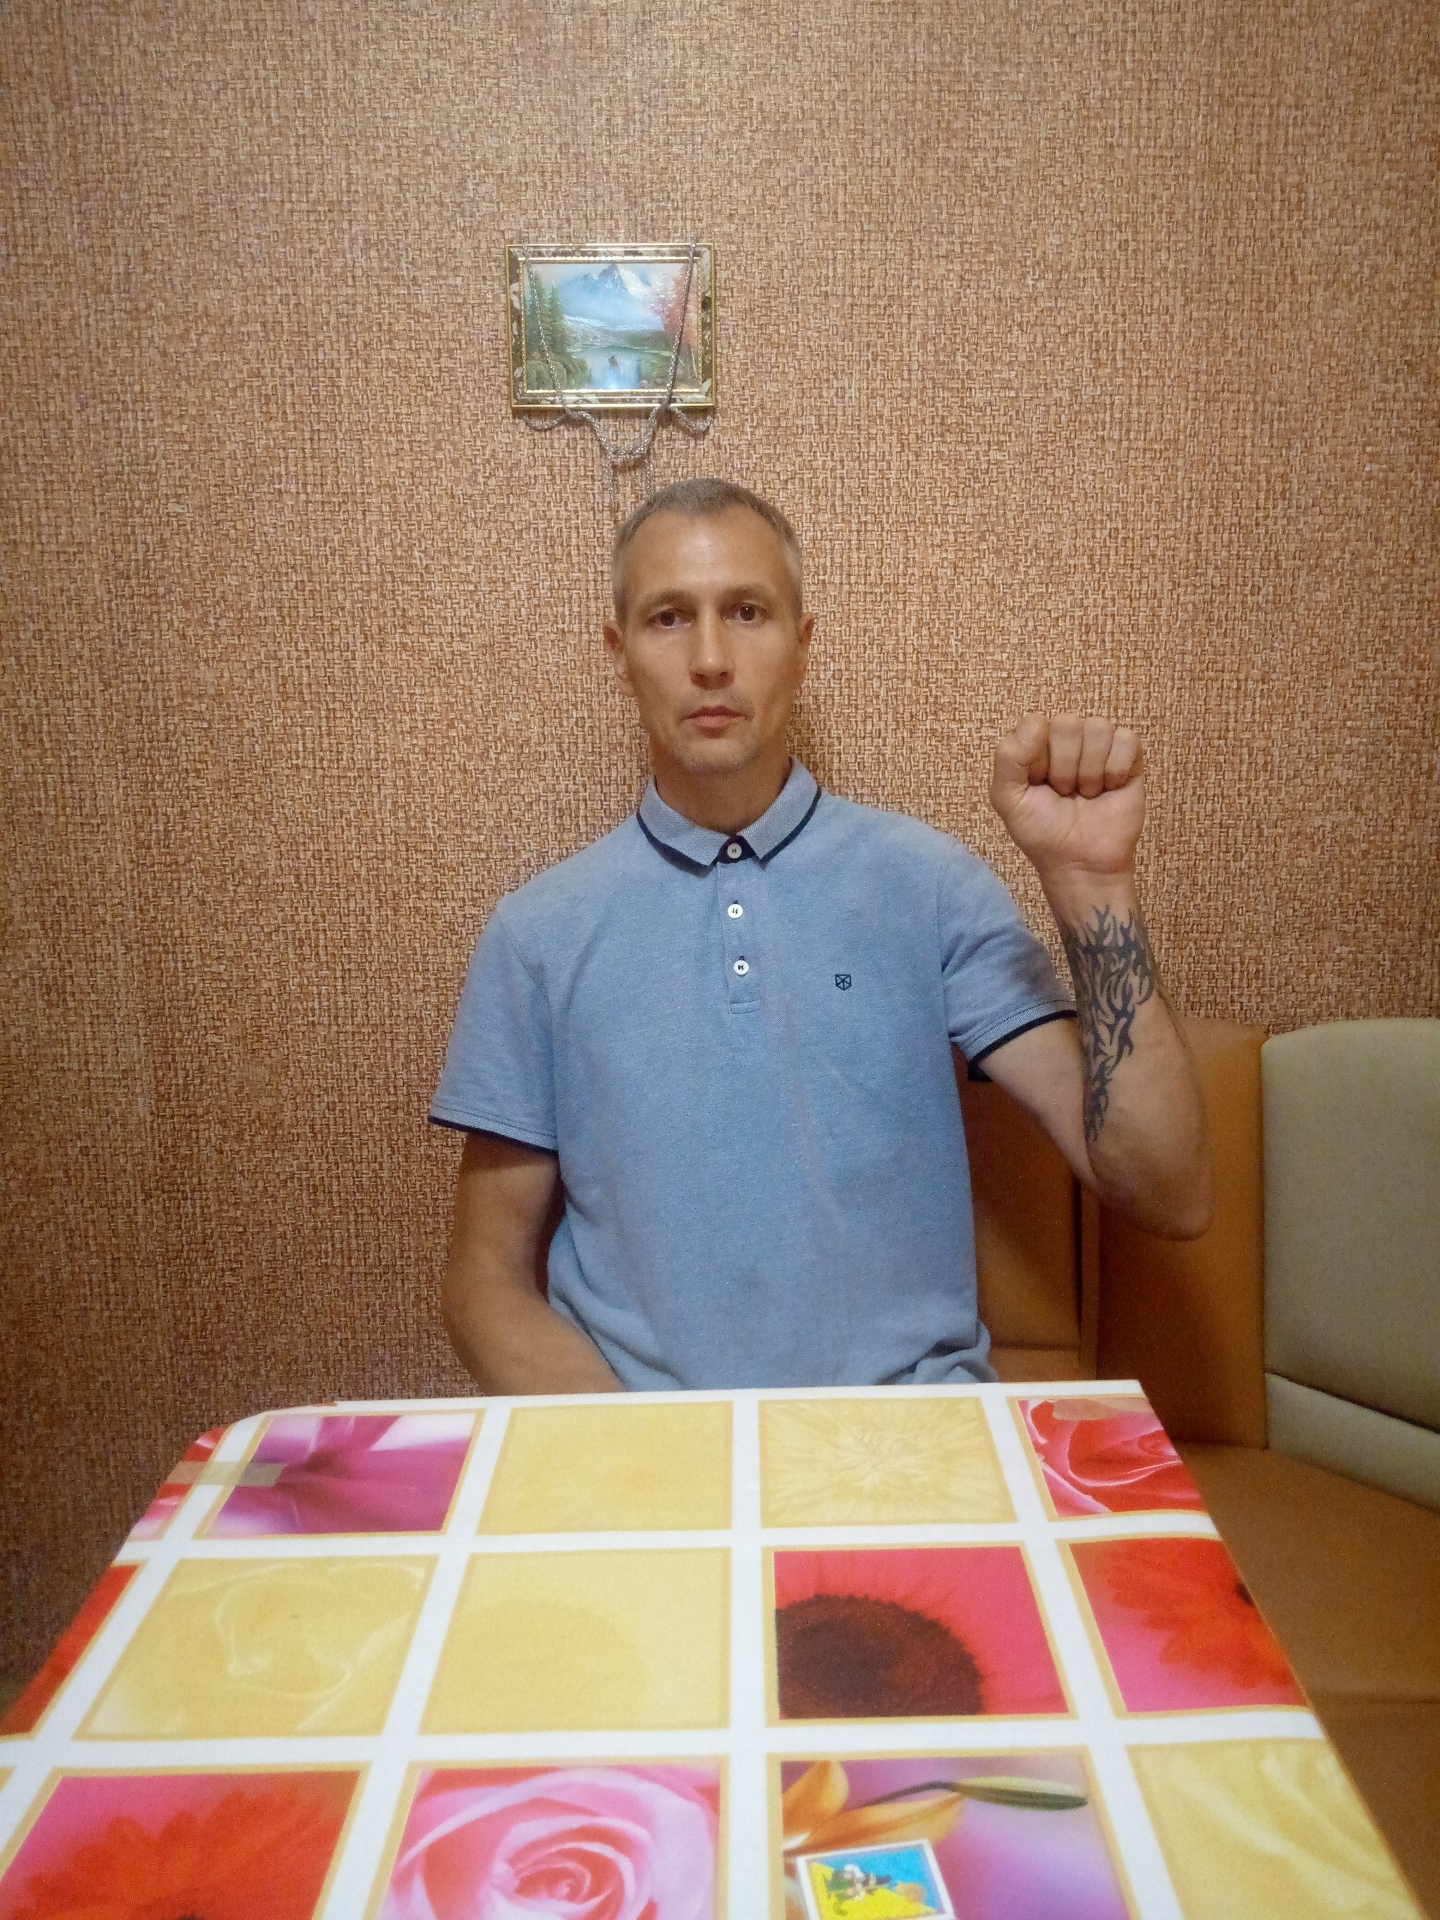
Label: clear